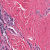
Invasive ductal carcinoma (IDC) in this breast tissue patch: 0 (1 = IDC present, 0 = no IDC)